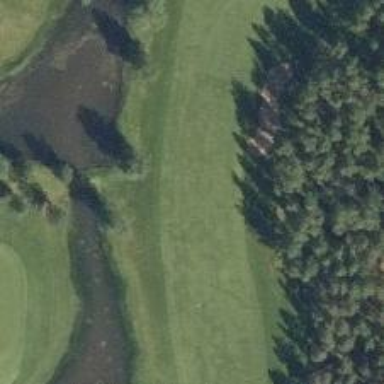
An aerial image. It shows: Golf hole.